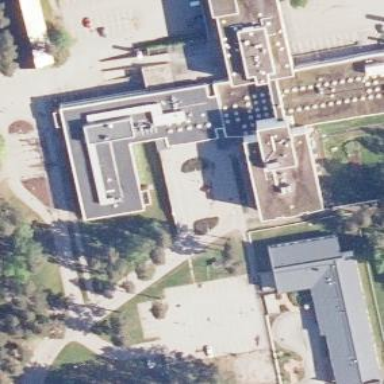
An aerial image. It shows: Hospital building.